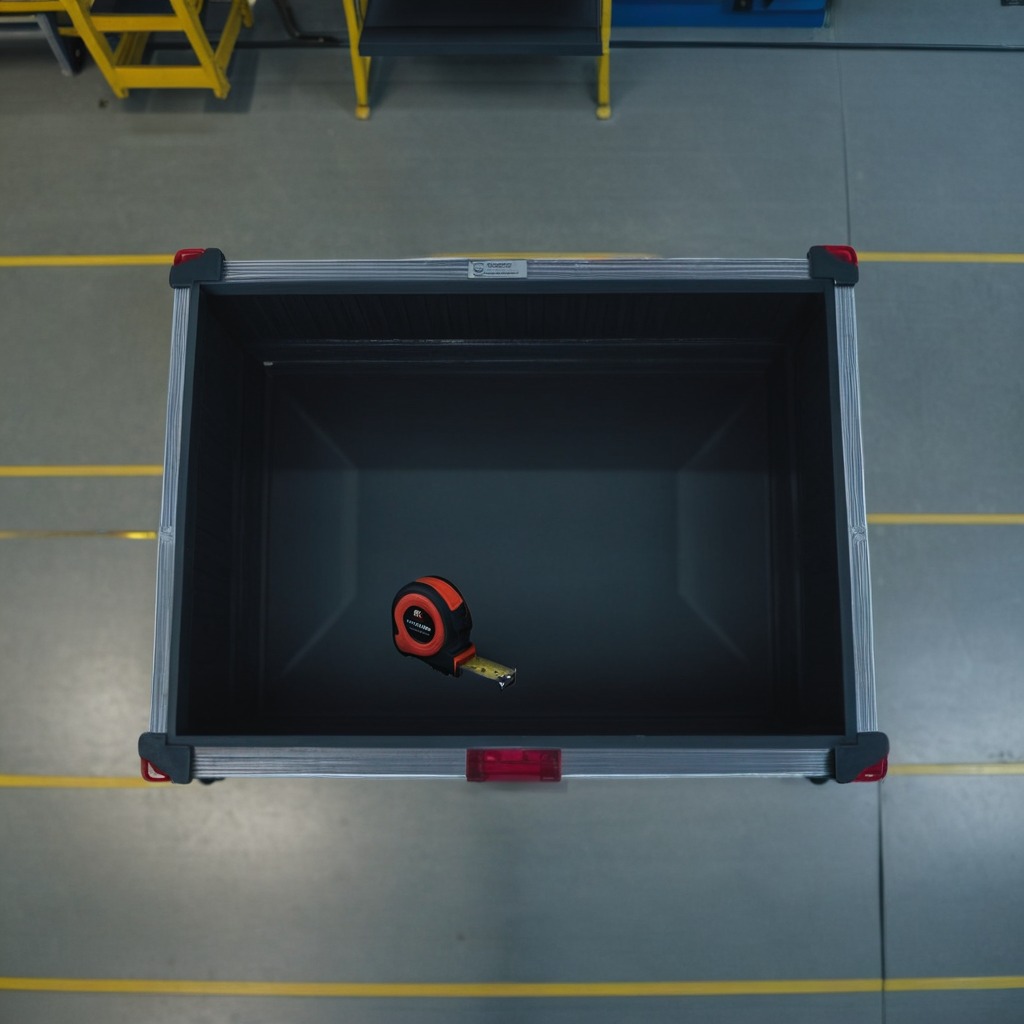
A measuring tape is lying on the toolbox surface in the airplane hangar workshop 8K.